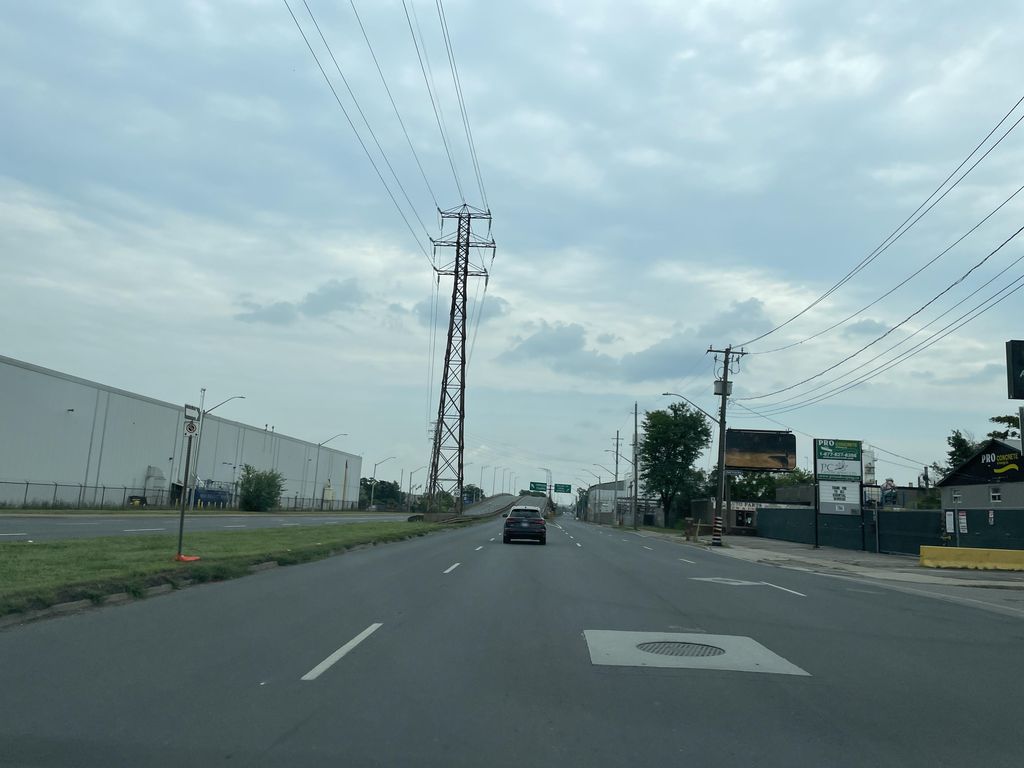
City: hamilton